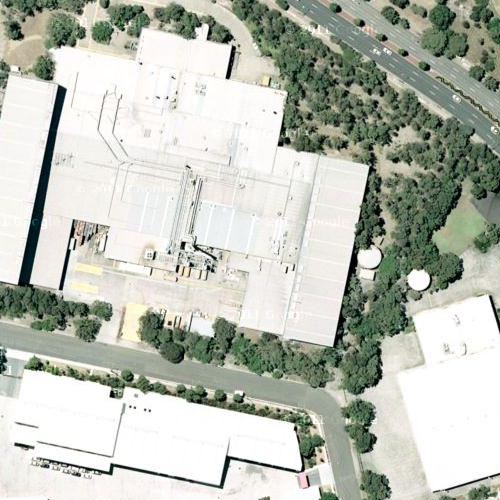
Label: sydney